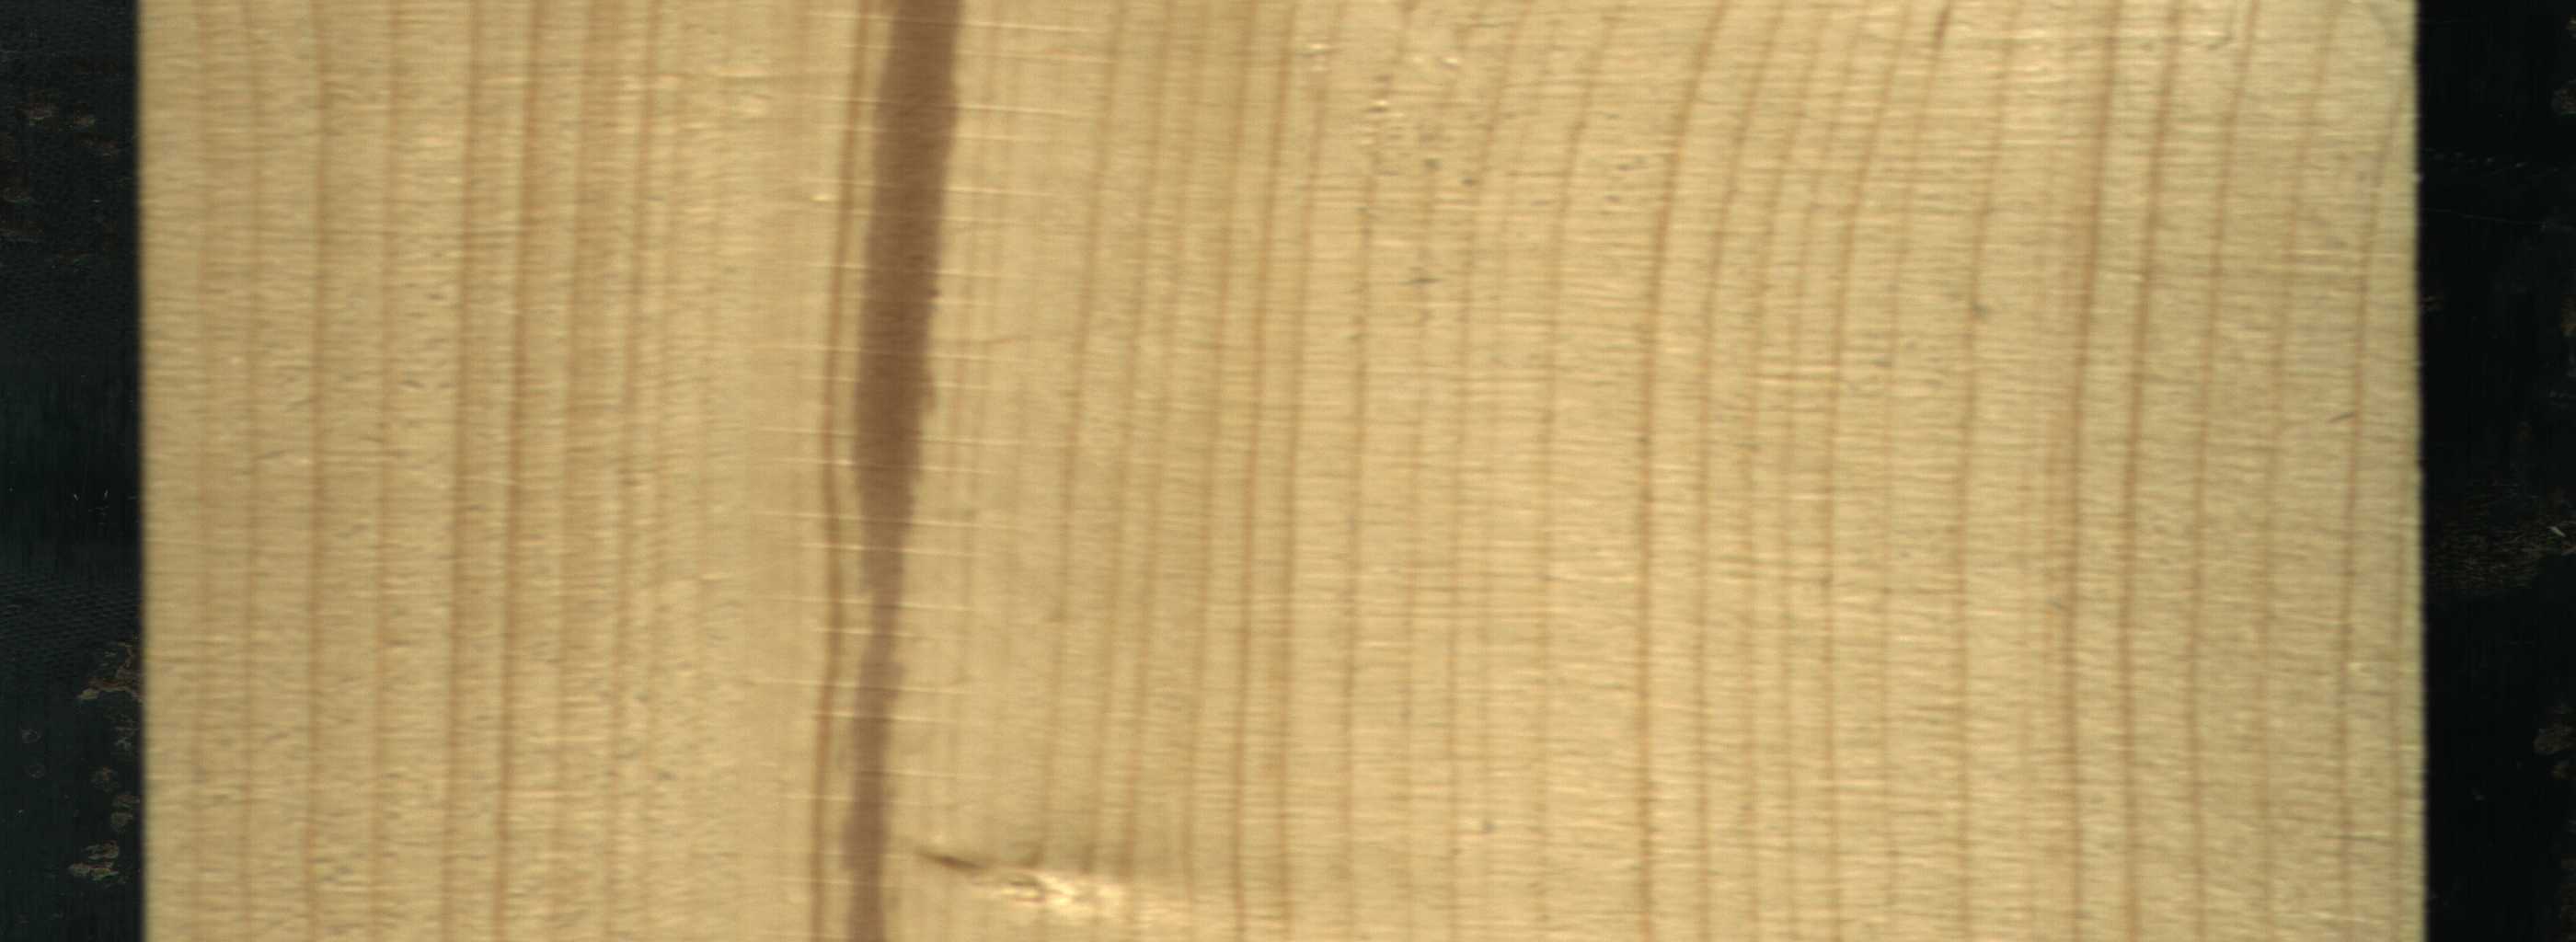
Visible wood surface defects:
Marrow